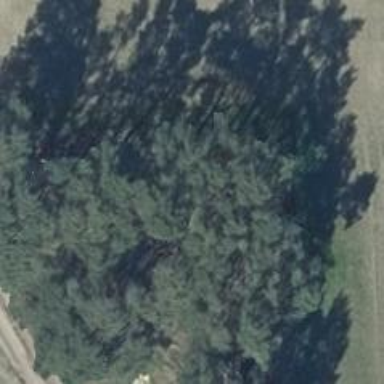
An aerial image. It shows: Deciduous broadleaved tree.